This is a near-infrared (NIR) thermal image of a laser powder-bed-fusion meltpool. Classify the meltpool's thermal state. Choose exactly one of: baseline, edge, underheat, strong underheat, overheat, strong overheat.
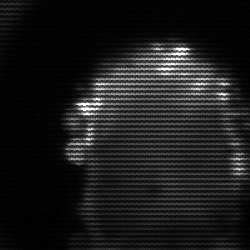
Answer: baseline